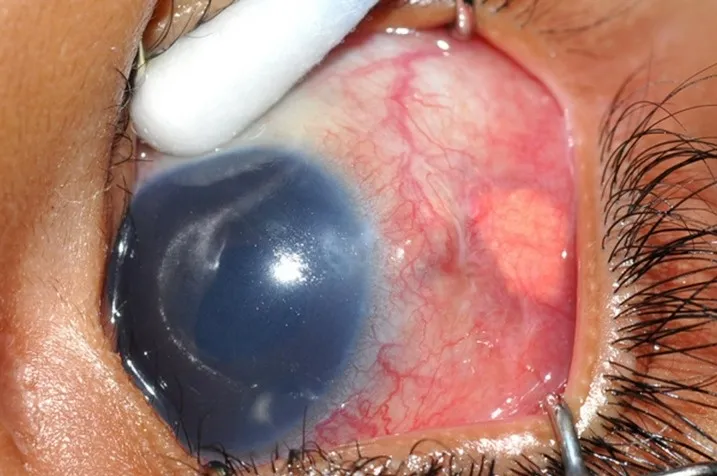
Final profile.
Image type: medical_photograph (other_medical_photograph)